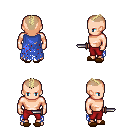
a pixel art fantasy rpg character, male body template, human, light skin, blue tattered cape, red pants, white blonde short mohawk hairstyle, brown slippers, dagger, four views (front, back, left, right), 2x2 character sprite sheet, small pixel art, hard edges, no anti-aliasing